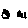
Label: bird